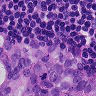
Metastatic tissue present: yes